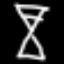
Label: hourglass